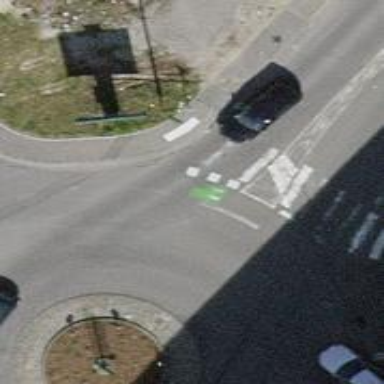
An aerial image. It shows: Uncontrolled zebra crossing on the road.